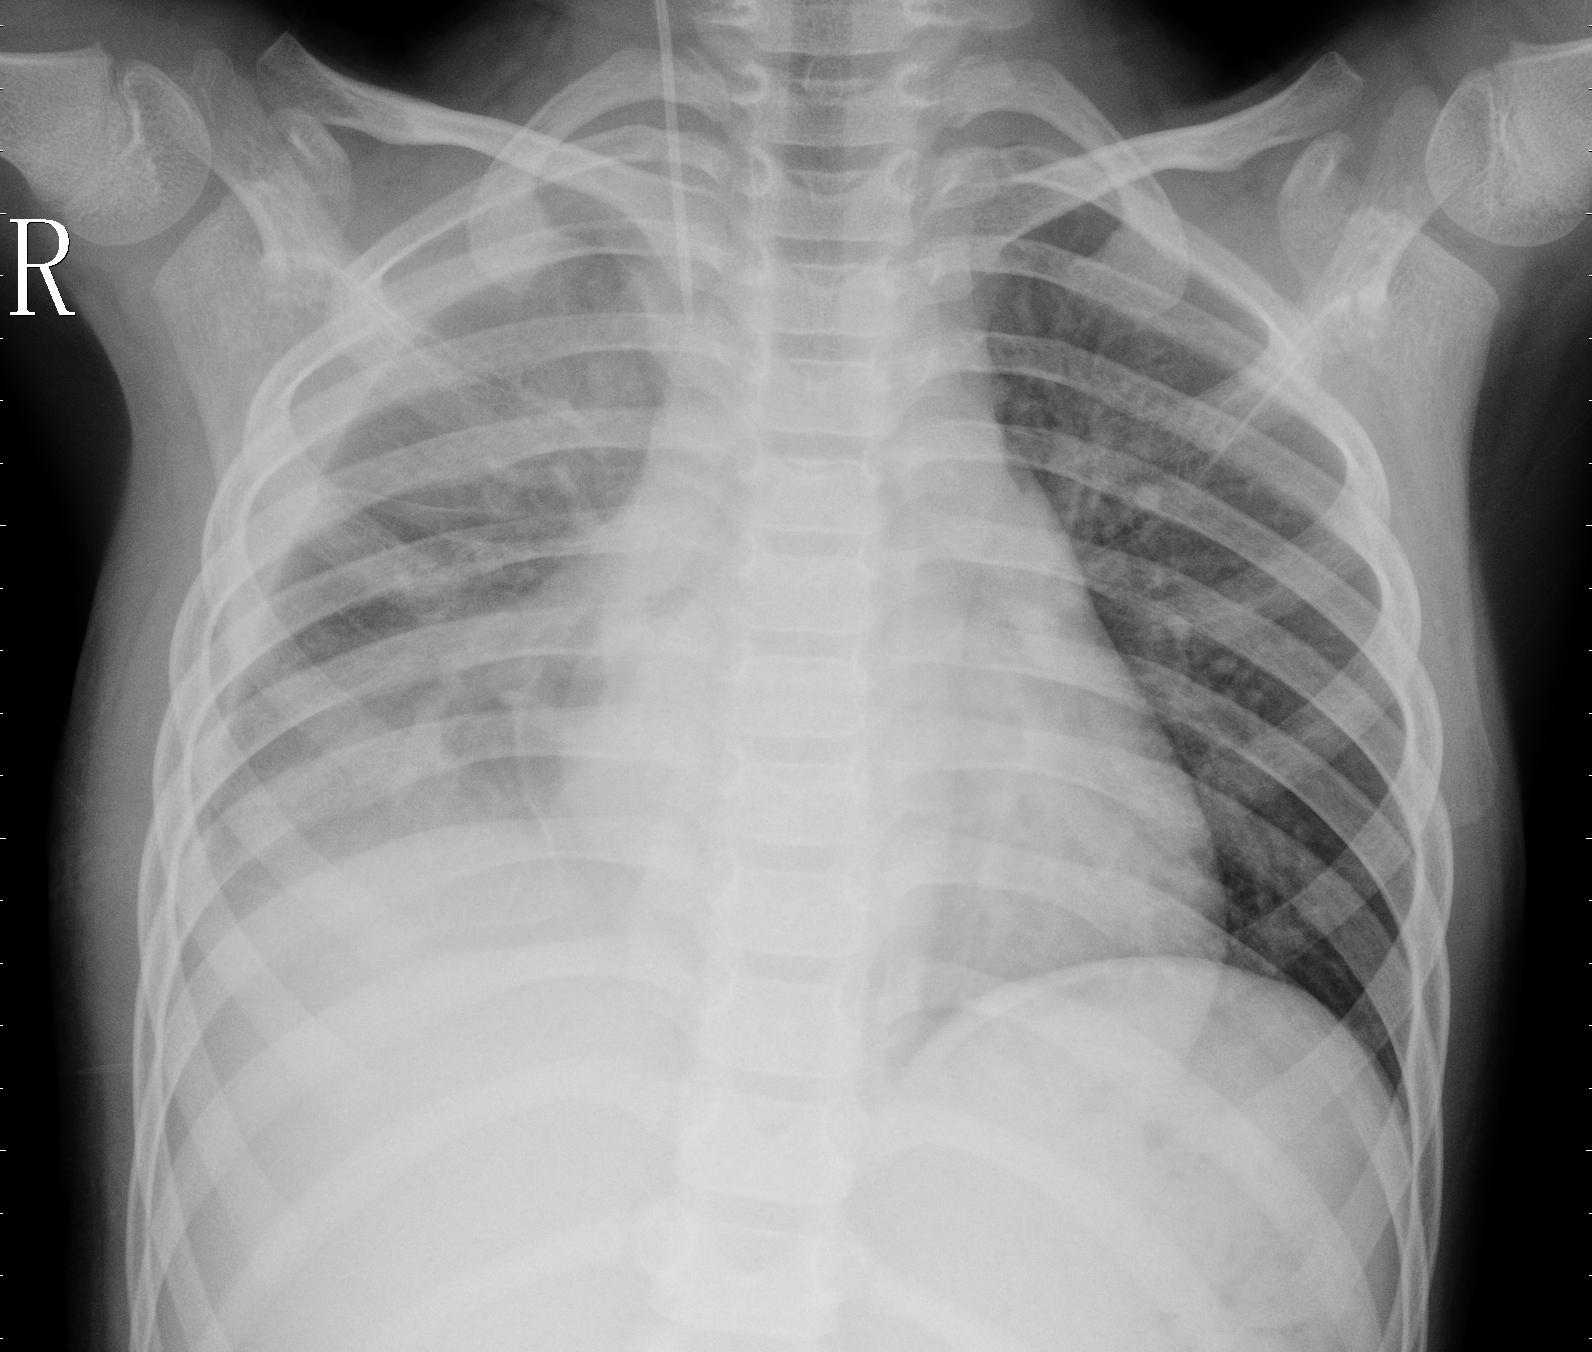
Diagnosis: PNEUMONIA